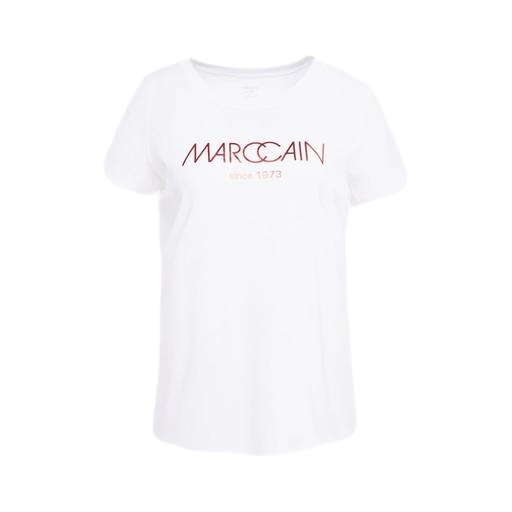
white marlene crew tee, woman's tshirt, white logo t-shirt, white background